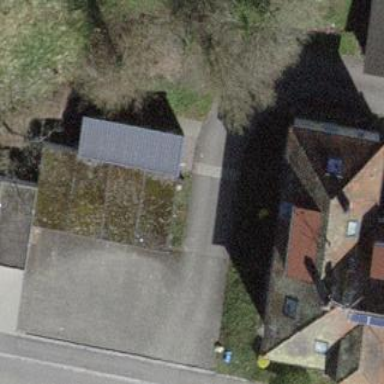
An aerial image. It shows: Group of garages.